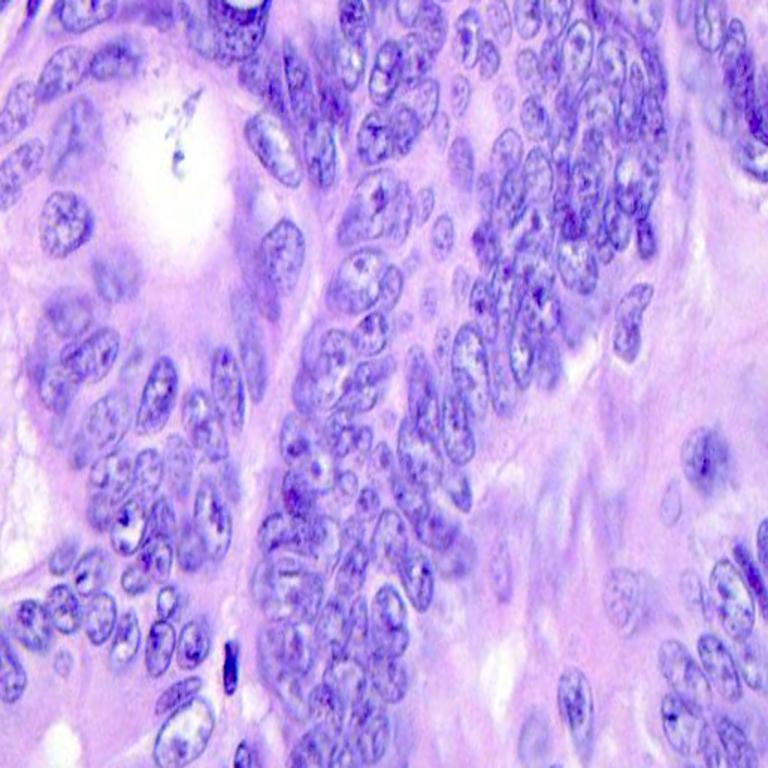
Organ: colon
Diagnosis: adenocarcinomas